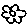
Label: flower